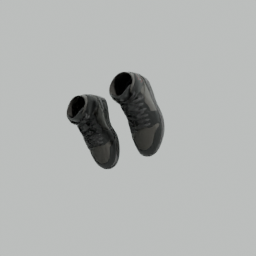
Label: people